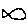
Label: fish